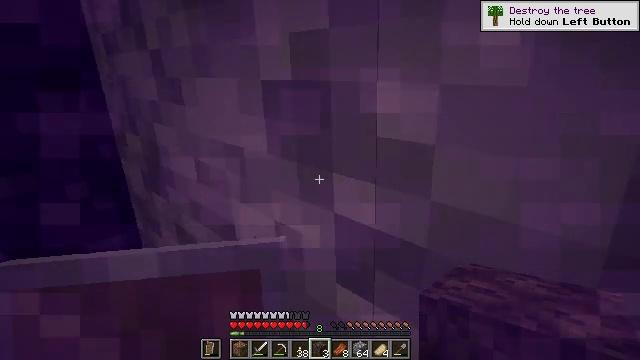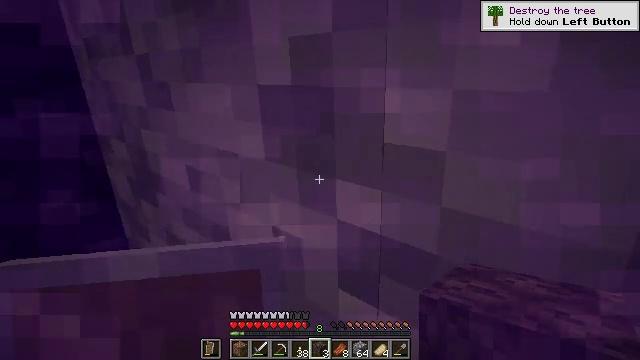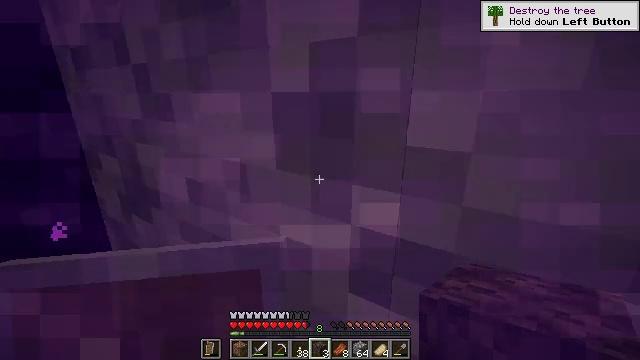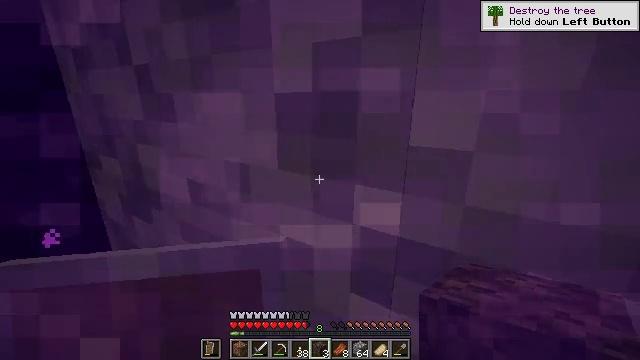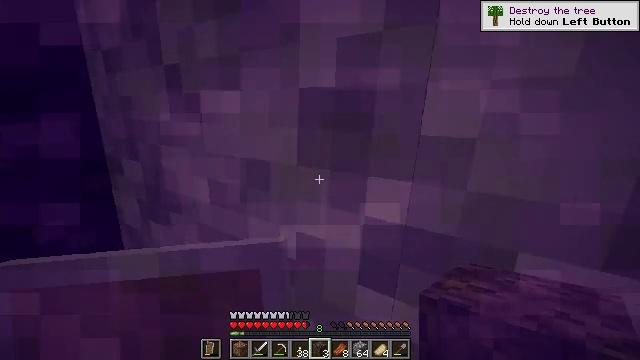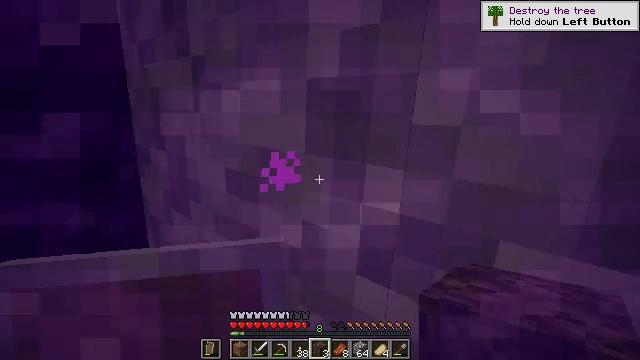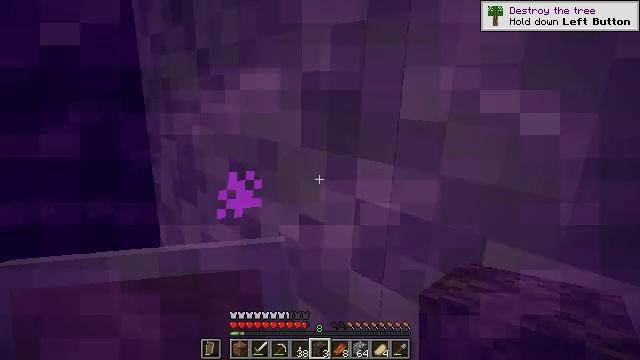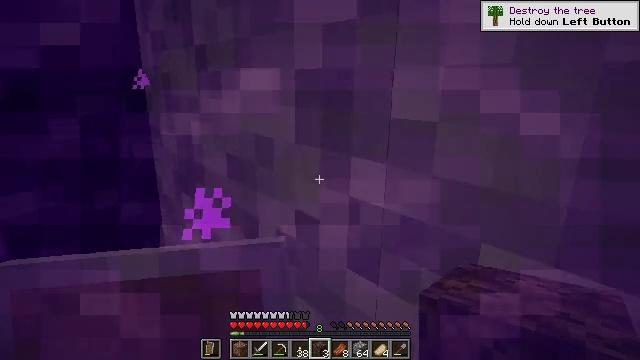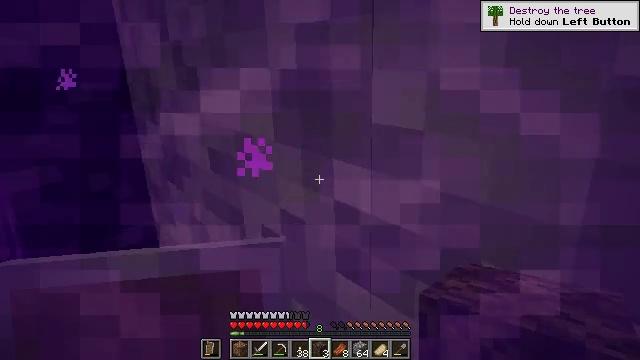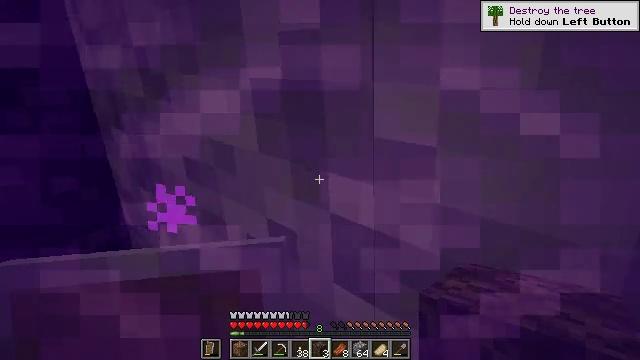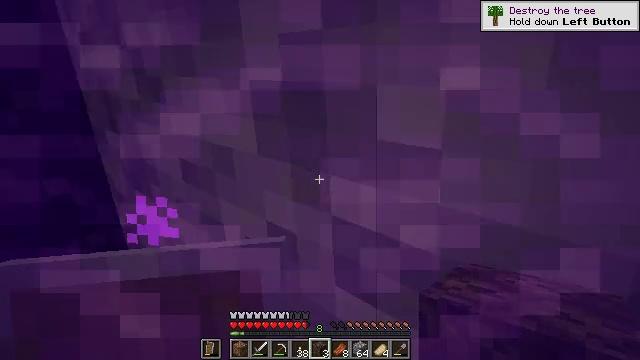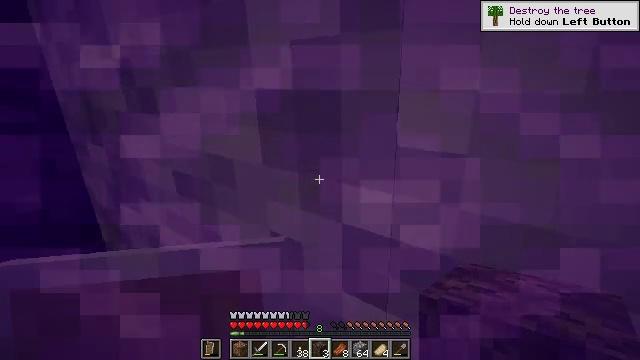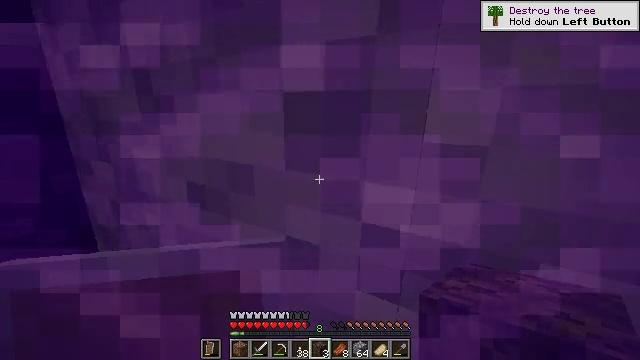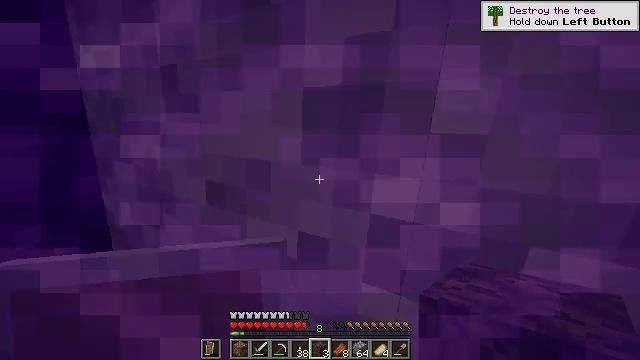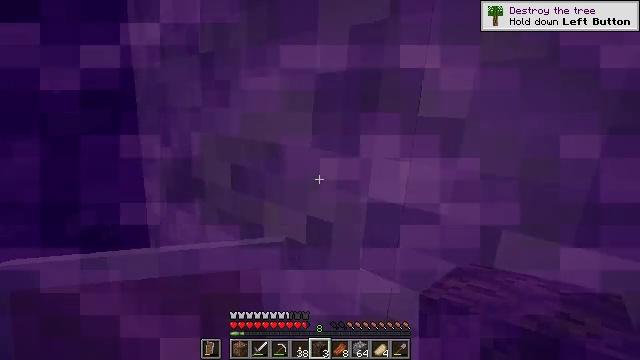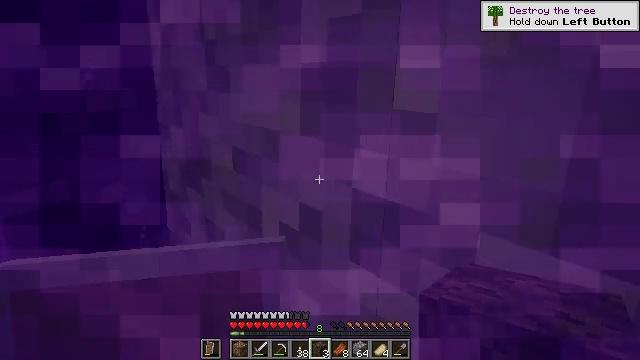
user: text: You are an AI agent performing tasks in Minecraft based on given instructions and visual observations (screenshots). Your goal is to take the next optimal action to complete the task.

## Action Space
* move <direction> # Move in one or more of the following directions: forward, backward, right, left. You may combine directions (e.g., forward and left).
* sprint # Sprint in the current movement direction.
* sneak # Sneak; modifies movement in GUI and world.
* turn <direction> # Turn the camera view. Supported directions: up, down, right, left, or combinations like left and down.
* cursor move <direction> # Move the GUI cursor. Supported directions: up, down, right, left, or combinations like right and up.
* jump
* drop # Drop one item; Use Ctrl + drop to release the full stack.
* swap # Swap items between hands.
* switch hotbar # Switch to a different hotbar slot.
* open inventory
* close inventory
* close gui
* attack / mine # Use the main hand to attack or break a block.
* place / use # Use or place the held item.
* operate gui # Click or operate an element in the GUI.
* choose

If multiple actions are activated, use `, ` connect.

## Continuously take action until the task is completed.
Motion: motion action
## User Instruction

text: Break soul sand to slow down mobs.
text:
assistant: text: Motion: no_op
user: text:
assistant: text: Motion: no_op
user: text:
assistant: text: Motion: no_op
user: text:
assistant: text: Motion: no_op
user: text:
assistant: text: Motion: no_op
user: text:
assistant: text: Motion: no_op
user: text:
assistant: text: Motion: no_op
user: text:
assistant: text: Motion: no_op
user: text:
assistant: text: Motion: no_op
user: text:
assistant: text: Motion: no_op
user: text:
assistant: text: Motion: no_op
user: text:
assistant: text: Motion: no_op
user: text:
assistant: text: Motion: no_op
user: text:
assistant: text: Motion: no_op
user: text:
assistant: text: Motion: no_op
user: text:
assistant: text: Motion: no_op
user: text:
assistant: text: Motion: no_op
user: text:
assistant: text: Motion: no_op
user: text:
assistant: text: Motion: no_op
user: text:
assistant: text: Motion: no_op
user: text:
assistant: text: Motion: no_op
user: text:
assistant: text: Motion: no_op
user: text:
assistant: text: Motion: no_op
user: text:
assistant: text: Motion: no_op
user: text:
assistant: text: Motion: no_op
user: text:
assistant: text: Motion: no_op
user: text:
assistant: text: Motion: no_op
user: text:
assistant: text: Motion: no_op
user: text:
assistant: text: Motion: no_op
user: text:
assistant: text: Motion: no_op